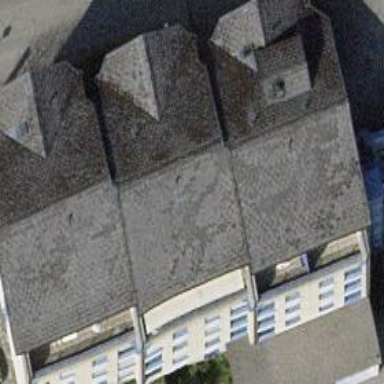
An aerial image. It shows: Dormitory building.